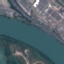
Land use / land cover: River